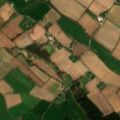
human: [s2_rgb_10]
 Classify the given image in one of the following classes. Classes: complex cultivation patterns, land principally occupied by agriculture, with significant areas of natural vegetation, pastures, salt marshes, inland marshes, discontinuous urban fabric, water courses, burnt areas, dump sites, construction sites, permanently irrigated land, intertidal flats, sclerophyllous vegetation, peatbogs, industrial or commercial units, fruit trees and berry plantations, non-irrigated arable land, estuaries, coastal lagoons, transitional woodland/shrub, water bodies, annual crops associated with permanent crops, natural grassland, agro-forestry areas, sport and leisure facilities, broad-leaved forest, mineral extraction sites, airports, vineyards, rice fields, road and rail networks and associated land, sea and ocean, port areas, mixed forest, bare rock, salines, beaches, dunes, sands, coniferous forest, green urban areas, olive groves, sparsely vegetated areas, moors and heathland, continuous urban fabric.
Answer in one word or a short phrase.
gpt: non-irrigated arable land, pastures, coniferous forest